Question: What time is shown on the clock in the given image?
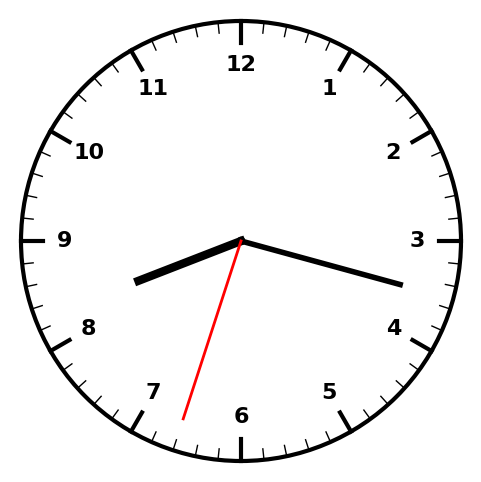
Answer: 08:17:33